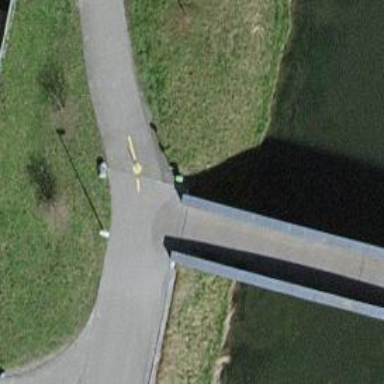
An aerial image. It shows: Bollard barrier.